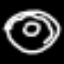
Label: donut